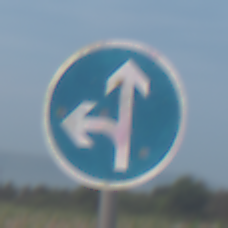
Verkehrszeichen: VorgeschriebeneFahrtrichtungGeradeausOderLinks
Umgebung: Outdoor, Nature
Tageszeit: SunriseSunset
Wetter: PartlyCloudy
Licht: Natural
Jahreszeit: NotSpecified
Kontrast: LowContrast